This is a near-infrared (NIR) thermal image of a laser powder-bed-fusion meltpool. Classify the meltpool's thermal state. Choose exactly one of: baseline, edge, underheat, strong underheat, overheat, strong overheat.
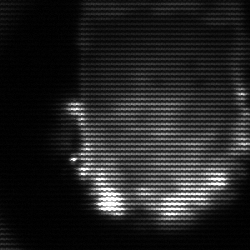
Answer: baseline